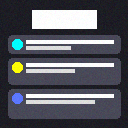
Screen state: on